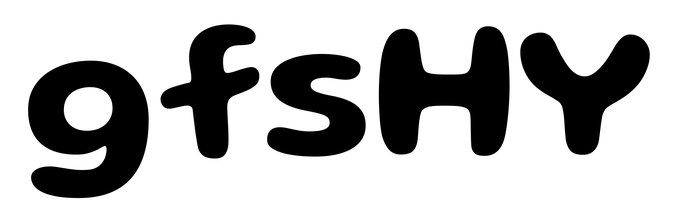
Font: Gluten_SemiBold